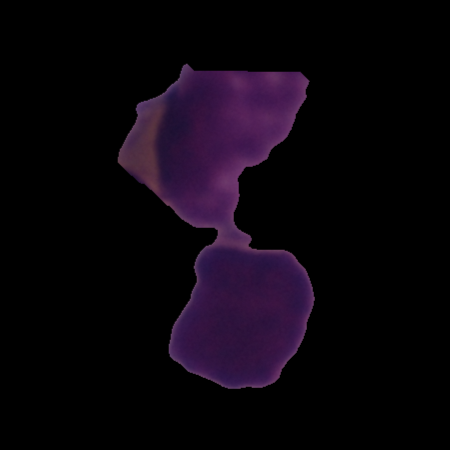
Label: healthy